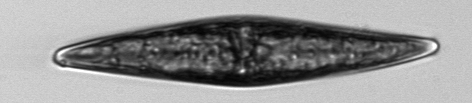
Label: Pleurosigma